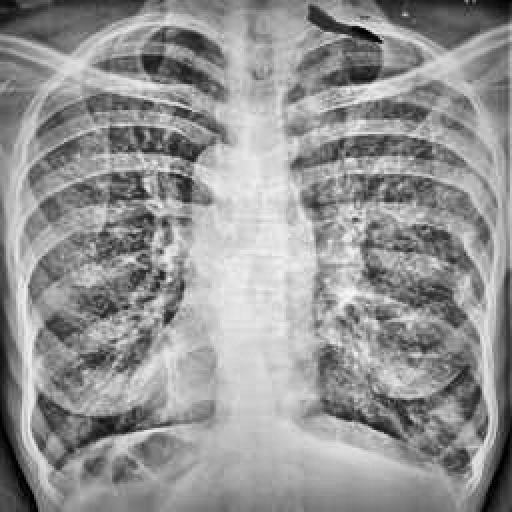
Finding: TUBERCULOSIS